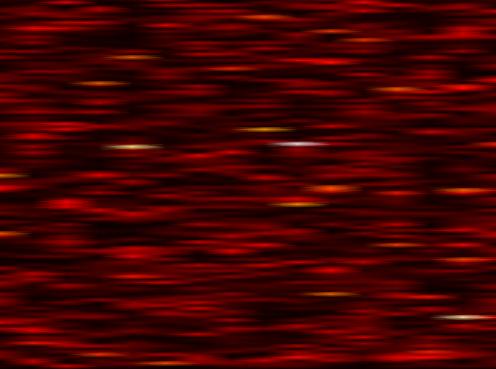
Label: FOFDM